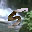
Label: 5